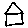
Label: house